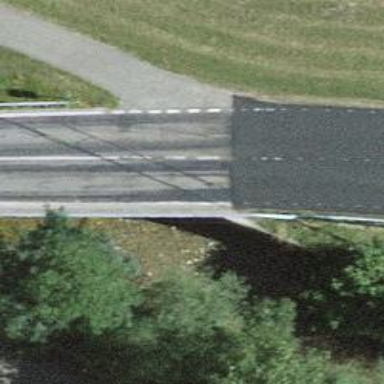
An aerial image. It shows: Secondary road with bridge.